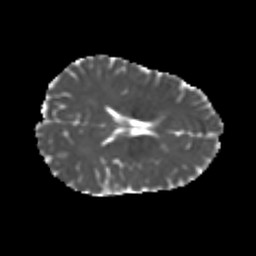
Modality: MD
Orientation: axial
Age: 21
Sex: female
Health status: healthy
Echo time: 0.074 s